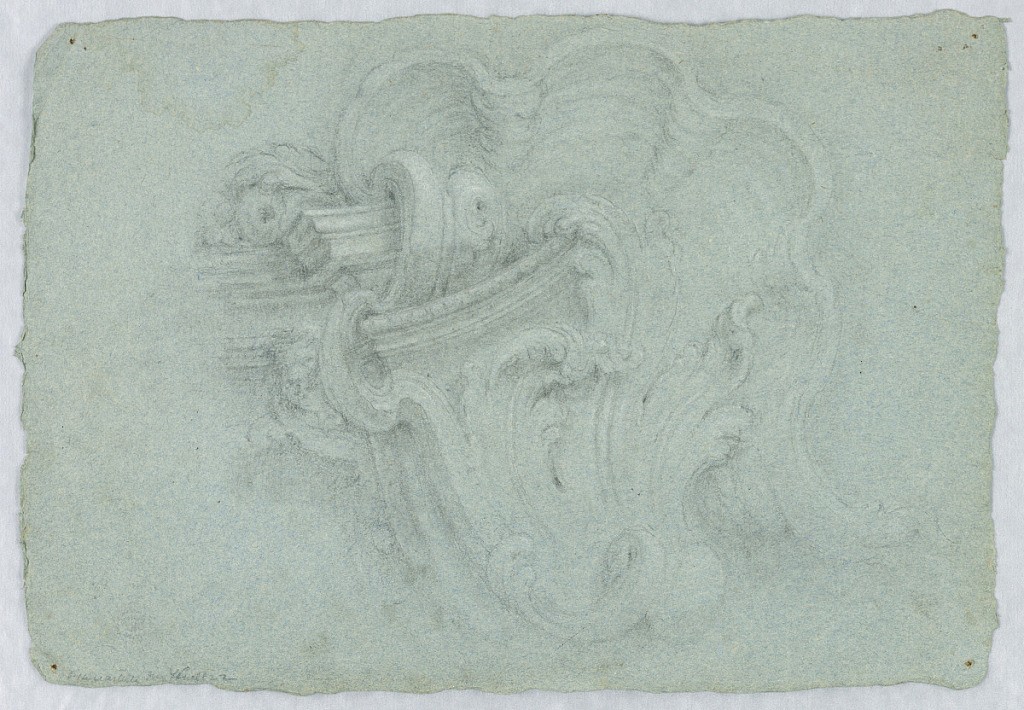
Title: Design for an Ornament
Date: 18th century
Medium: Black chalk, white heightening on paper
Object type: Drawing
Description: Asymmetrical ornament with an entablature, scrolls and a shell.